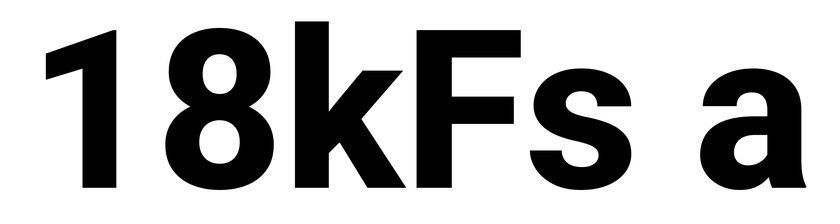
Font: Roboto_ExtraBold